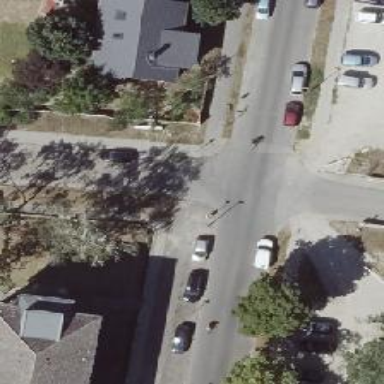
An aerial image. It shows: Sidewalk along the footway.